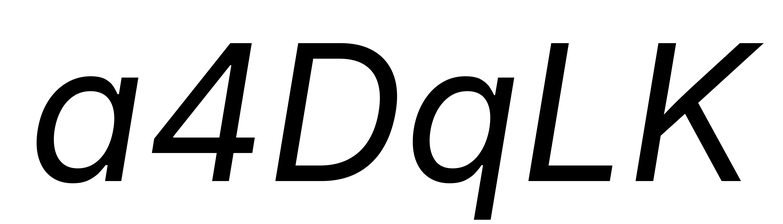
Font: Inter-Italic_Italic